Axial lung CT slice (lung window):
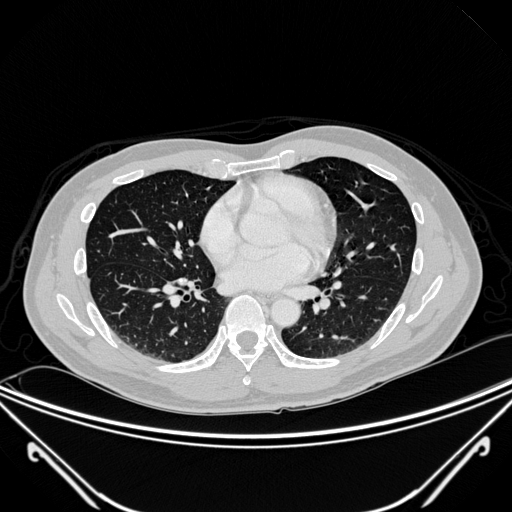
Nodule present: no